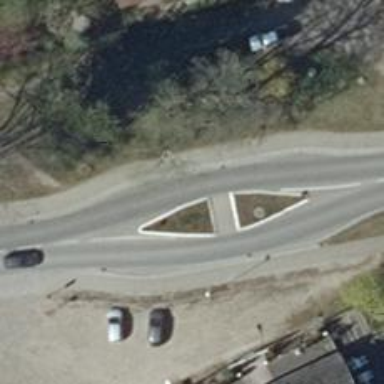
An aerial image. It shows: Unmarked crossing with pedestrian island. The crossing includes traffic calming island.